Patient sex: F
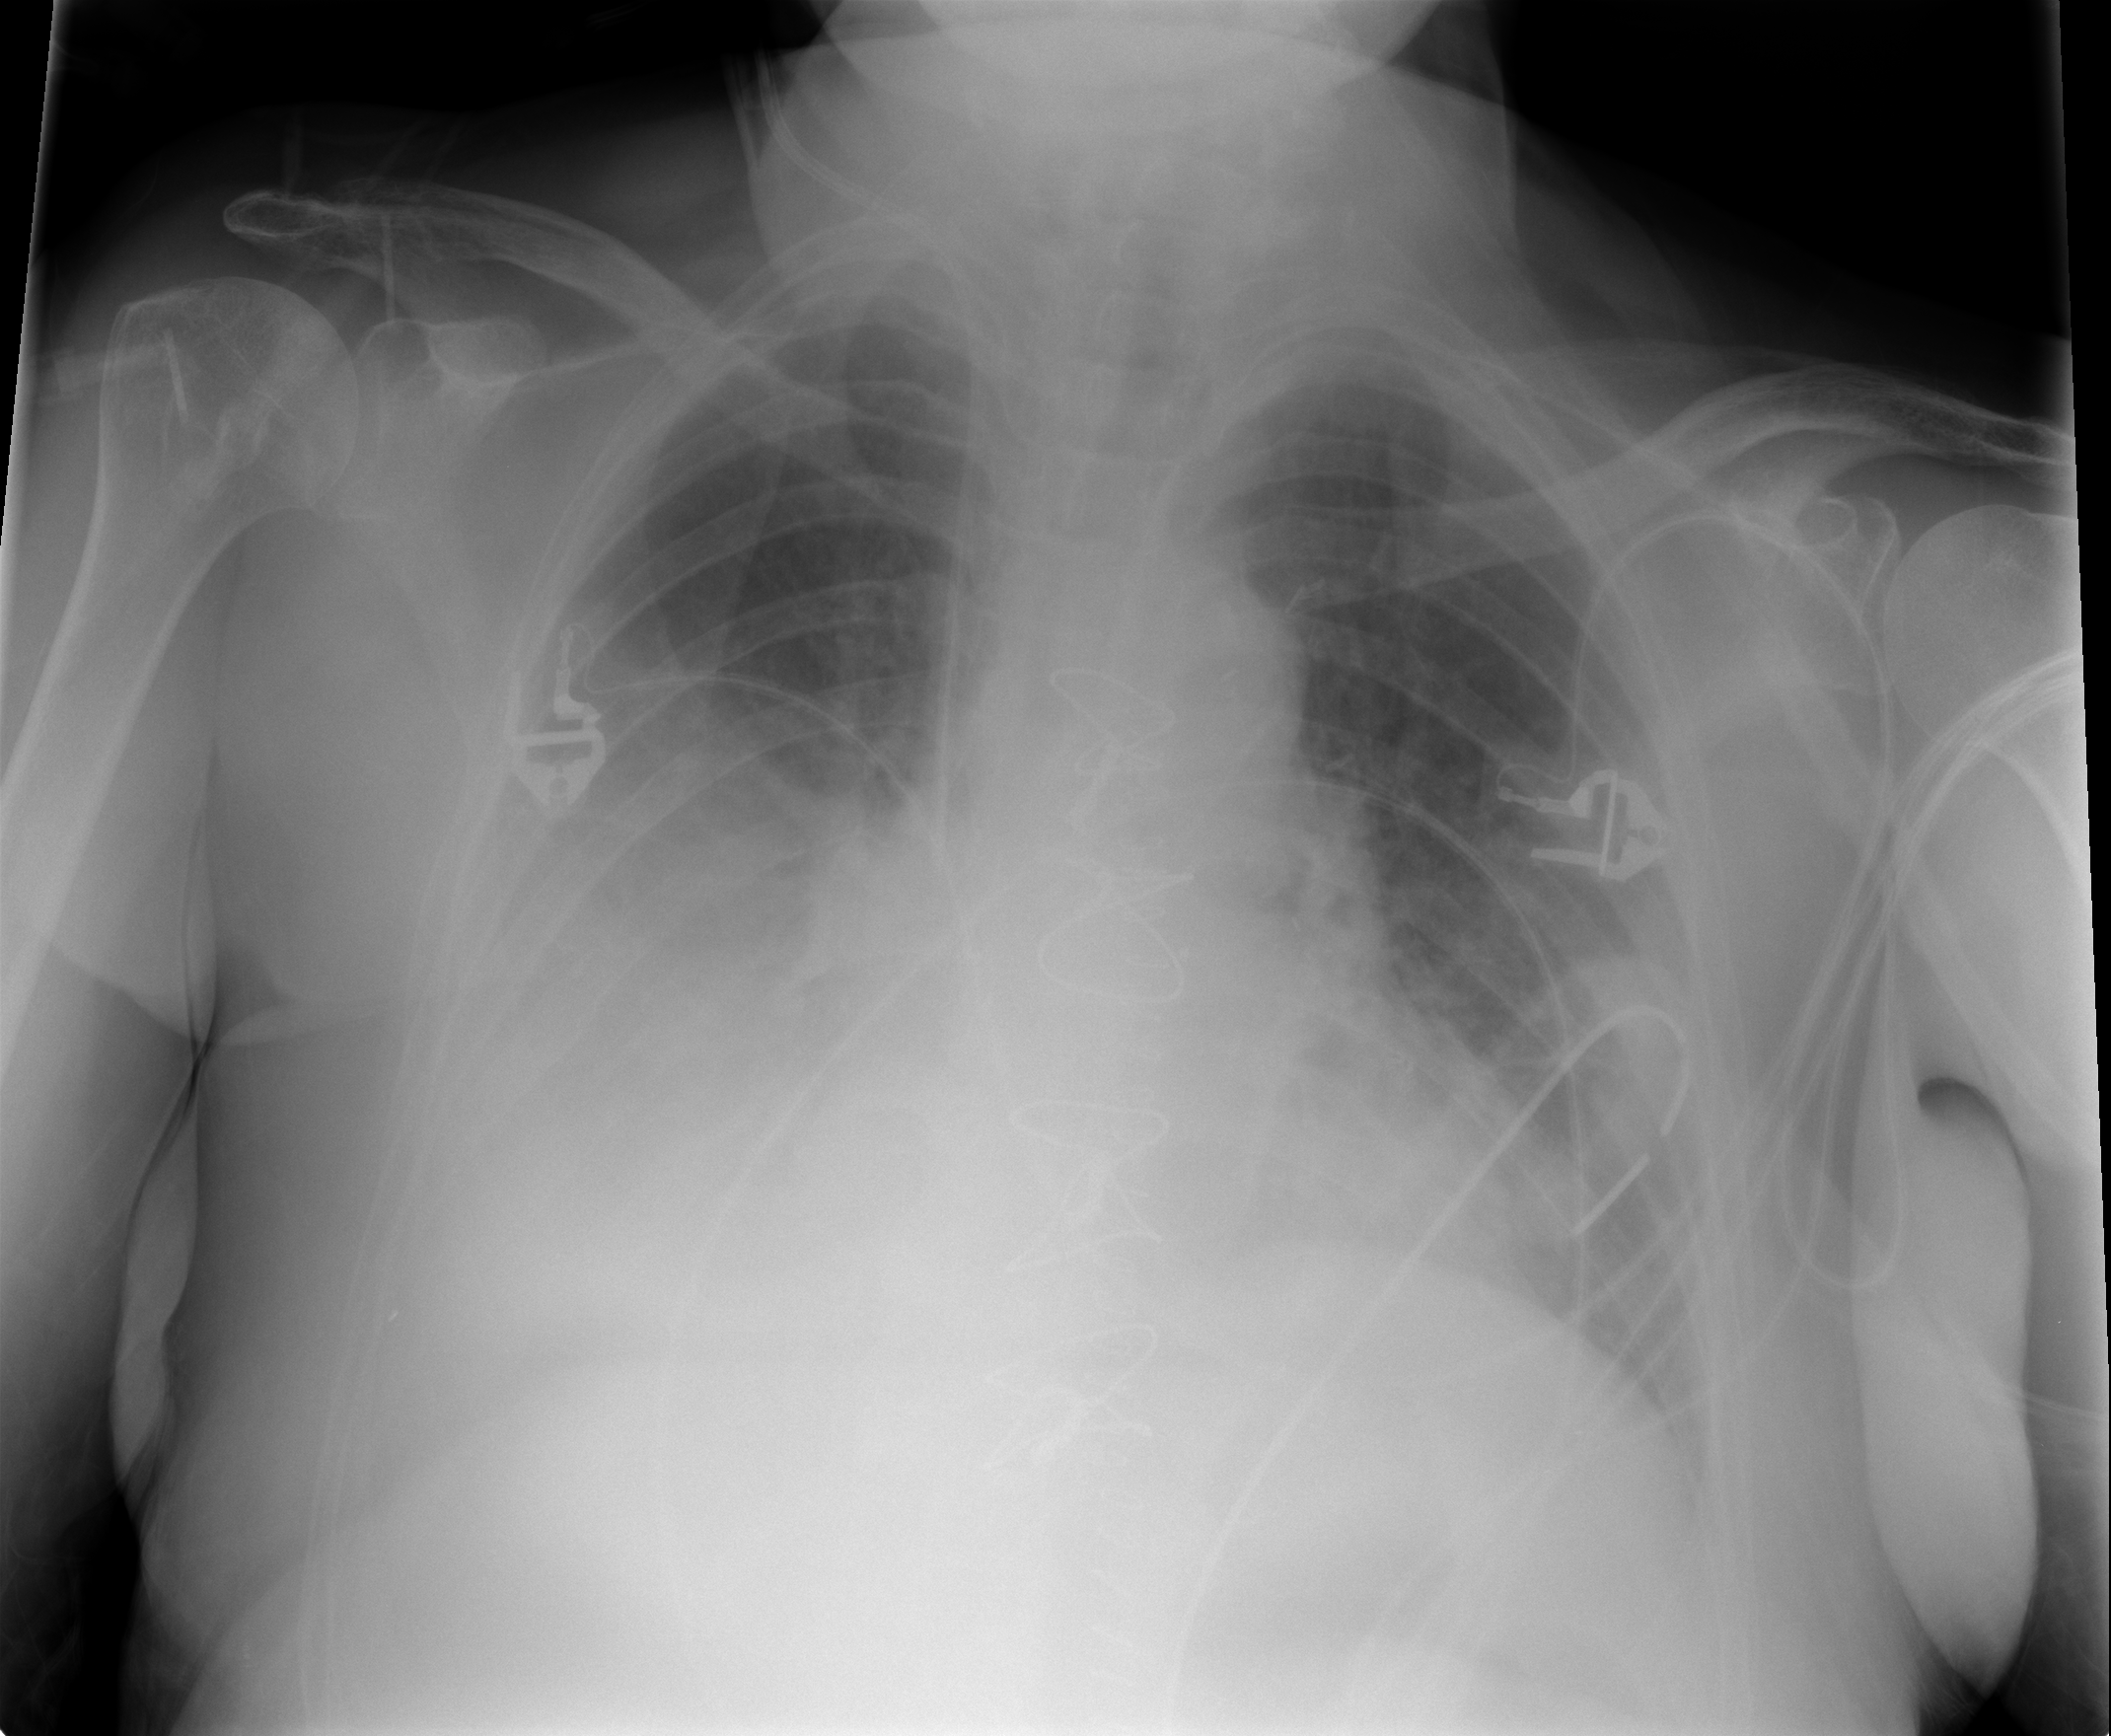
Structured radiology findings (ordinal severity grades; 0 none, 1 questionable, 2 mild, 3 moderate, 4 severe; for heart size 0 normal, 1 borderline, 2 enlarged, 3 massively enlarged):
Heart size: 1
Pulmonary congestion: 3
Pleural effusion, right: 3
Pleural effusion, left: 0
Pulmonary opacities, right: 2
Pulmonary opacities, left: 1
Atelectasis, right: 3
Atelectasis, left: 1